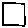
Label: square